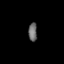
Tissue: lung
Cell type: Endothelial cells
Senescence score: 0.5463
Nuclear area (px): 156
Mean DAPI intensity: 106.321